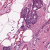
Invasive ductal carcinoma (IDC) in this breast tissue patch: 1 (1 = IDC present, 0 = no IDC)